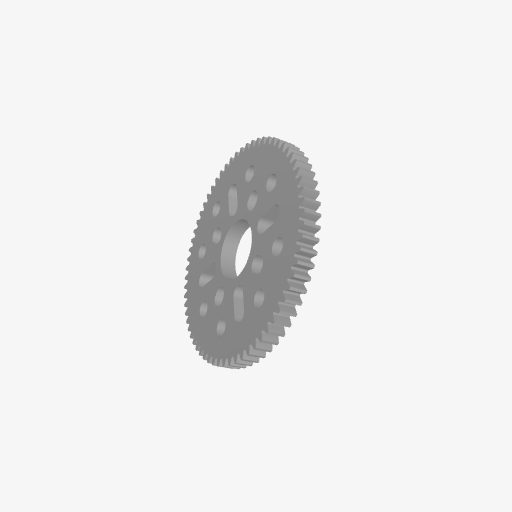
Part: HubMountAcetalGear64T